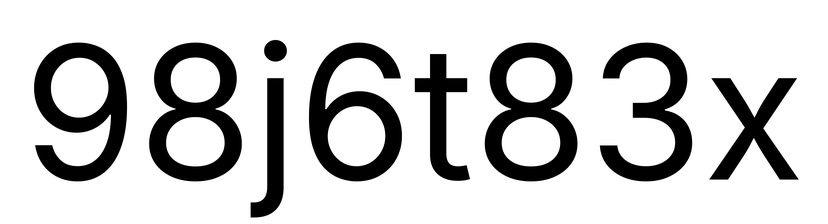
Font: Inter_Regular